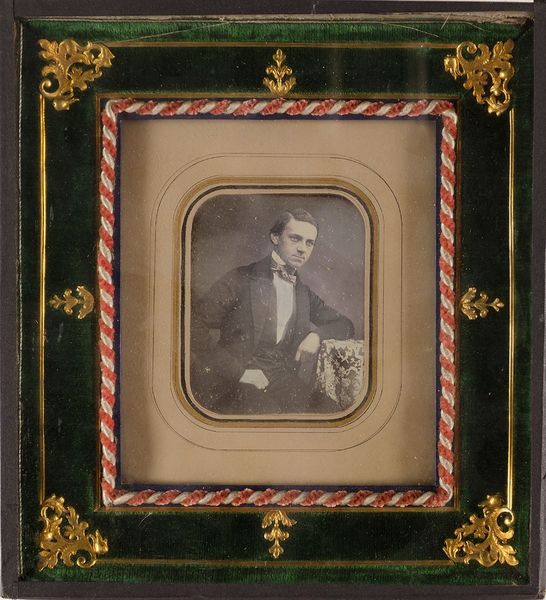
Titel: Unbekannter junger Mann
Standort: Hamburg
Institution: Museum für Kunst und Gewerbe Hamburg
Schlagwörter: mann, gesten, figur, foto, fotografie, photographie, photo, lichtbild, handkoloriert, daguerreotypie, bildwerke, angewandte und bildende kunst, hessische systematik, armhaltungen, porträtfotografie, porträtphotographie, kniestück, handkolorierung